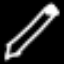
Label: pencil